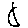
Label: moon